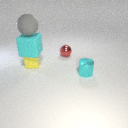
small yellow rubber cube below large gray rubber sphere